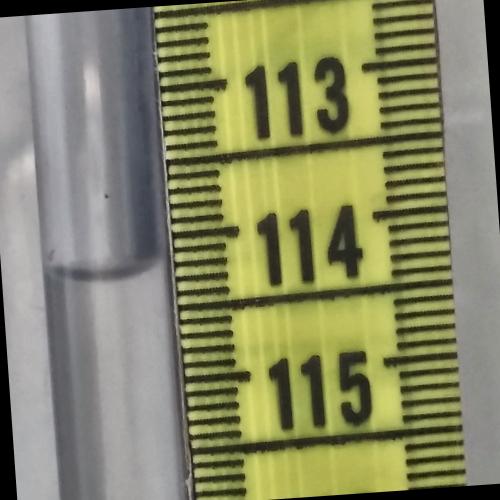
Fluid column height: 114.2 cm